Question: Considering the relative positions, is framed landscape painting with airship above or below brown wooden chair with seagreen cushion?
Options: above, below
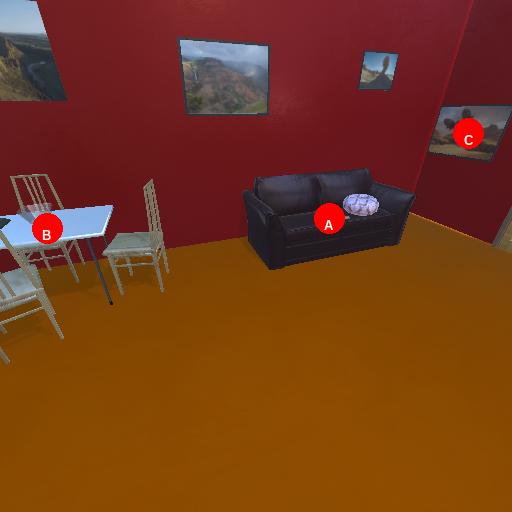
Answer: above